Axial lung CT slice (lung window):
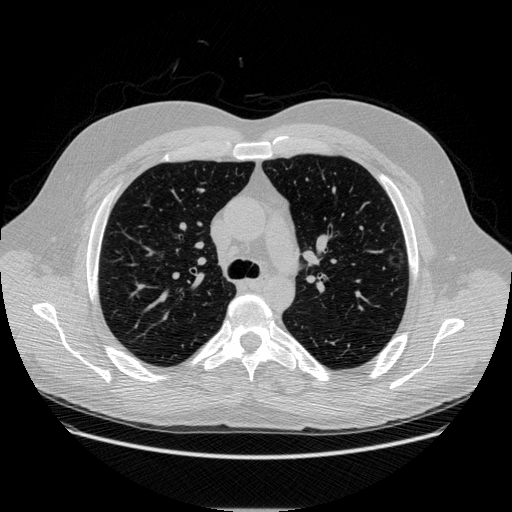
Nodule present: yes
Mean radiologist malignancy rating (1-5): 3